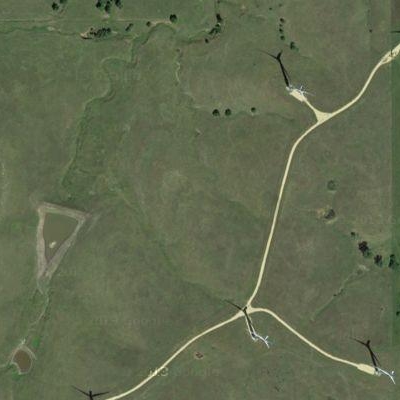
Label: aGrass